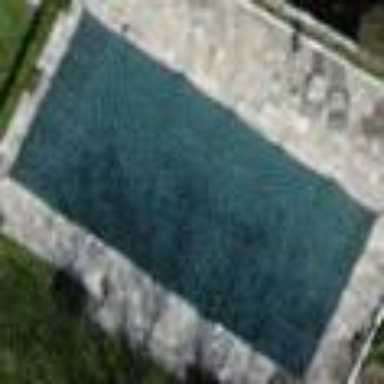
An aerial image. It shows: Swimming pool located in leisure land.